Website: lowes
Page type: billing-address
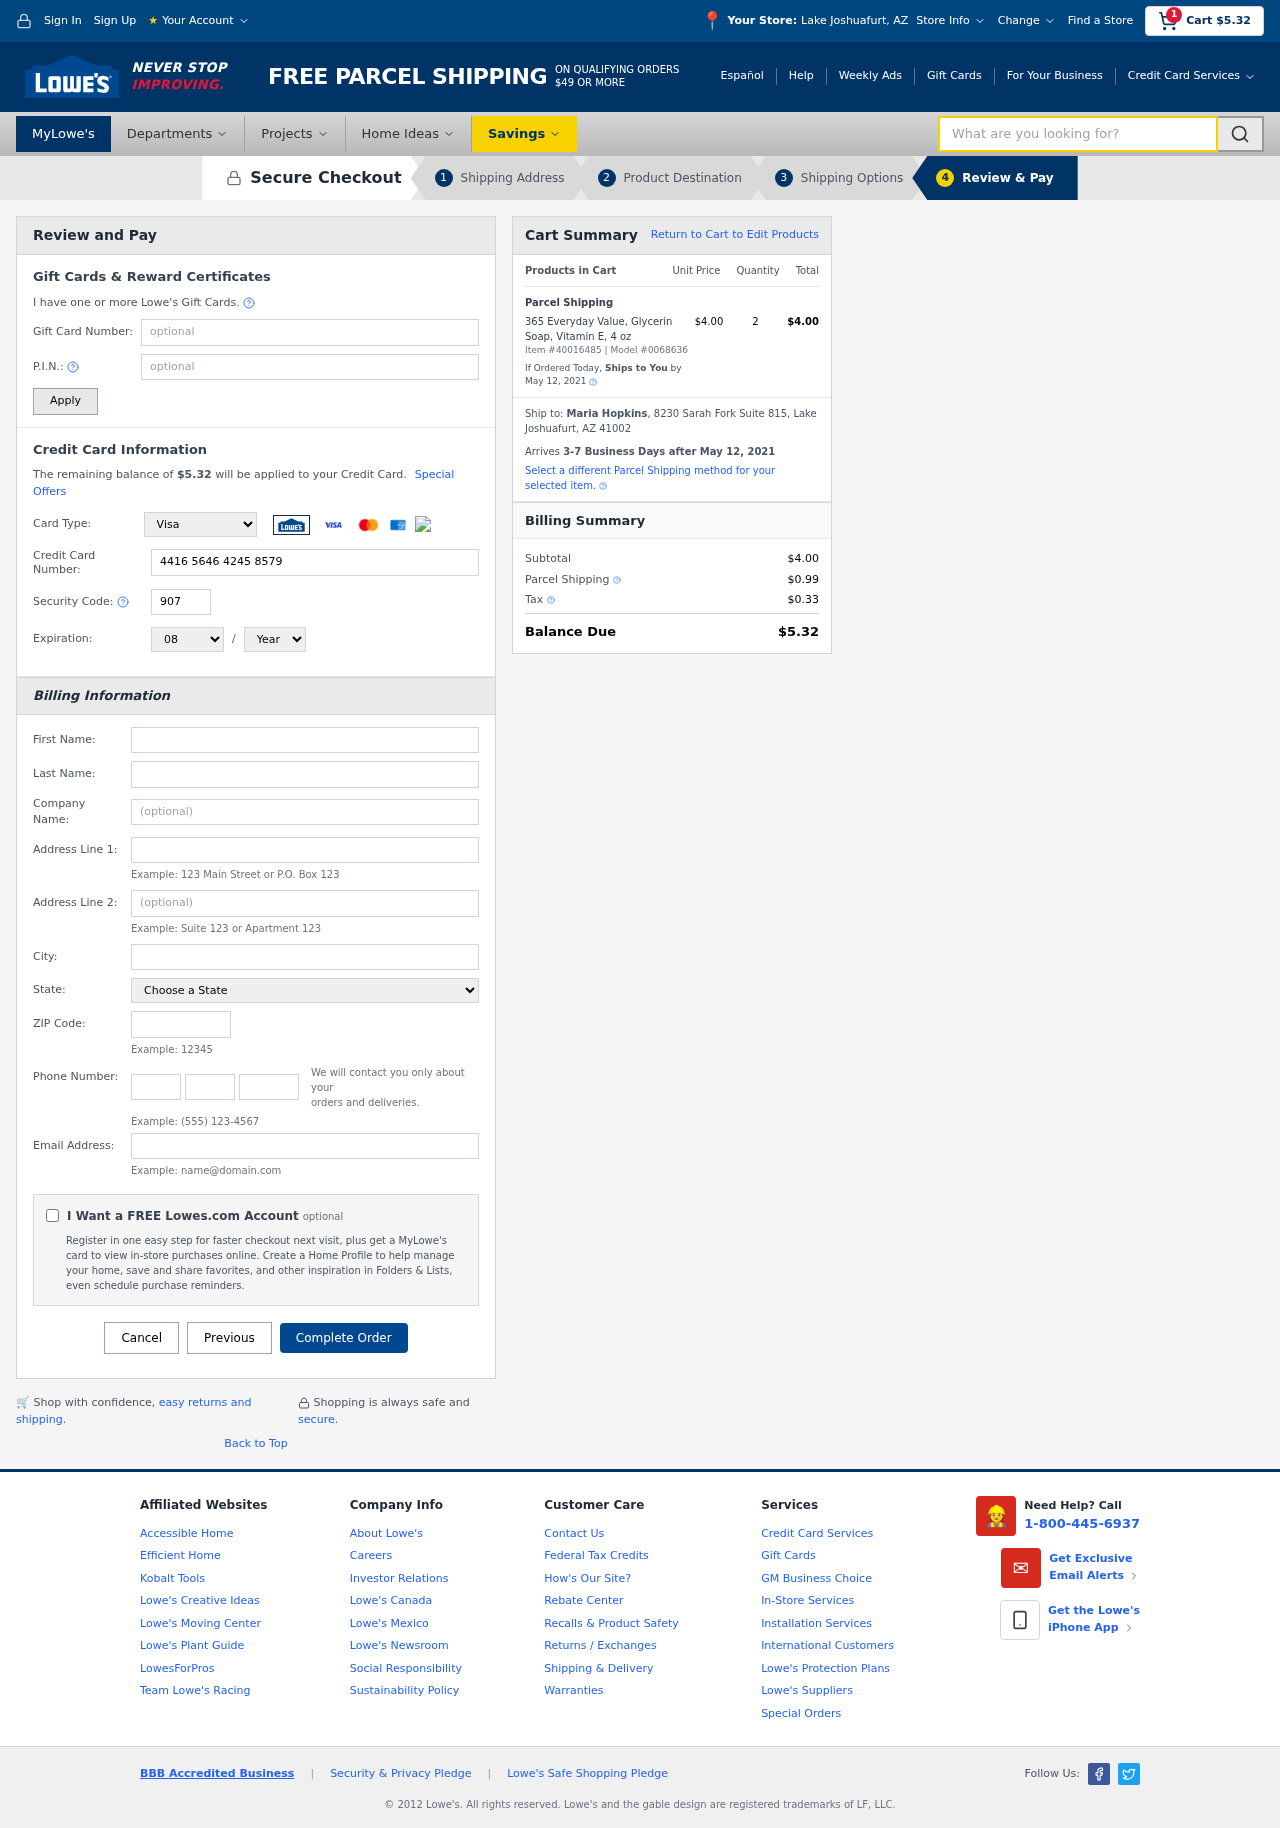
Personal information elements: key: PII_CARD_CVV
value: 907
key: PII_CARD_EXPIRY_MONTH
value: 08
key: PII_CARD_EXPIRY_YEAR
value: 30
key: PII_CARD_NUMBER
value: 4416 5646 4245 8579
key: PII_CARD_TYPE
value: Visa
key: PII_CITY
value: Lake Joshuafurt
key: PII_CITY_STATE
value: Lake Joshuafurt, AZ
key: PII_EMAIL
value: maria_hopkins@hotmail.com
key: PII_FIRSTNAME
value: Maria
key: PII_FULLNAME
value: Maria Hopkins
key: PII_LASTNAME
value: Hopkins
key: PII_PHONE_AREA
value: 358
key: PII_PHONE_PREFIX
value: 463
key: PII_PHONE_SUFFIX
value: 9952
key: PII_POSTCODE
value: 41002
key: PII_STATE
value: Arizona
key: PII_STREET
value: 8230 Sarah Fork Suite 815
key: PII_STREET2
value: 54805 Jimenez Courts Suite 242
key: PII_CITY_STATE_ZIP
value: Lake Joshuafurt, AZ 41002
Product elements: key: PRODUCT1_NAME
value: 365 Everyday Value, Glycerin Soap, Vitamin E, 4 oz
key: PRODUCT1_PRICE
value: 4
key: PRODUCT1_QUANTITY
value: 2
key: PRODUCT_ITEM_NUMBER
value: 40016485
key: PRODUCT_MODEL_NUMBER
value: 0068636
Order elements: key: ORDER_SUBTOTAL
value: $5.32
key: ORDER_TOTAL
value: $5.32
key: ORDER_SHIPPING_DATE
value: May 12, 2021
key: ORDER_SUBTOTAL
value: $4.00
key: ORDER_DELIVERY_DATE
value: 3-7 Business Days after May 12, 2021
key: ORDER_SHIPPING_DATE2
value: May 12, 2021
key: ORDER_SUBTOTAL2
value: $4.00
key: ORDER_SHIPPING_COST
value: $0.99
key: ORDER_TAX
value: $0.33
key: ORDER_TOTAL2
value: $5.32
Search elements: key: HEADER_SEARCH
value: What are you looking for?